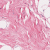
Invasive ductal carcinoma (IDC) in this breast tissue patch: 0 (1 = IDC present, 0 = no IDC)